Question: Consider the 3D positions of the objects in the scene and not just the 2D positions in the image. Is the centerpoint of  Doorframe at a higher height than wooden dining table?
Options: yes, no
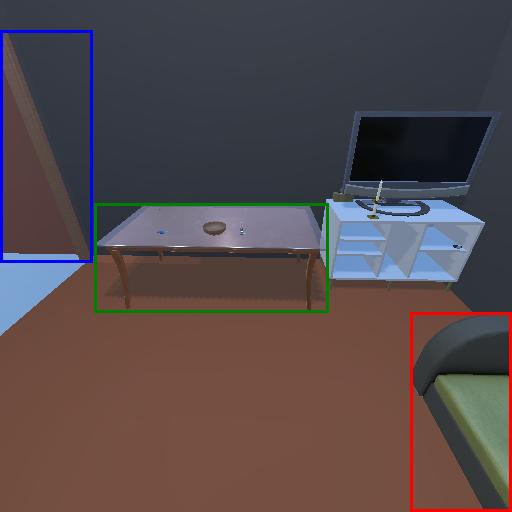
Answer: yes